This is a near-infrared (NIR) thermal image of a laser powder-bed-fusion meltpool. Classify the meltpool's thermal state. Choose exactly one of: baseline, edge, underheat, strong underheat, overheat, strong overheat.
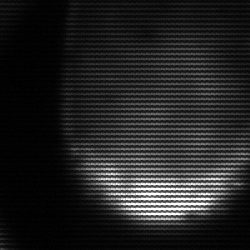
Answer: edge